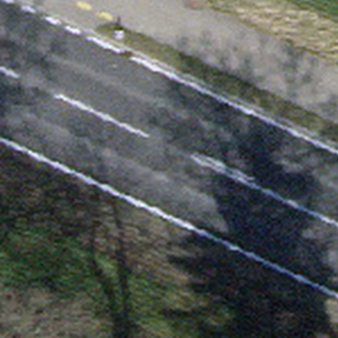
Label: other